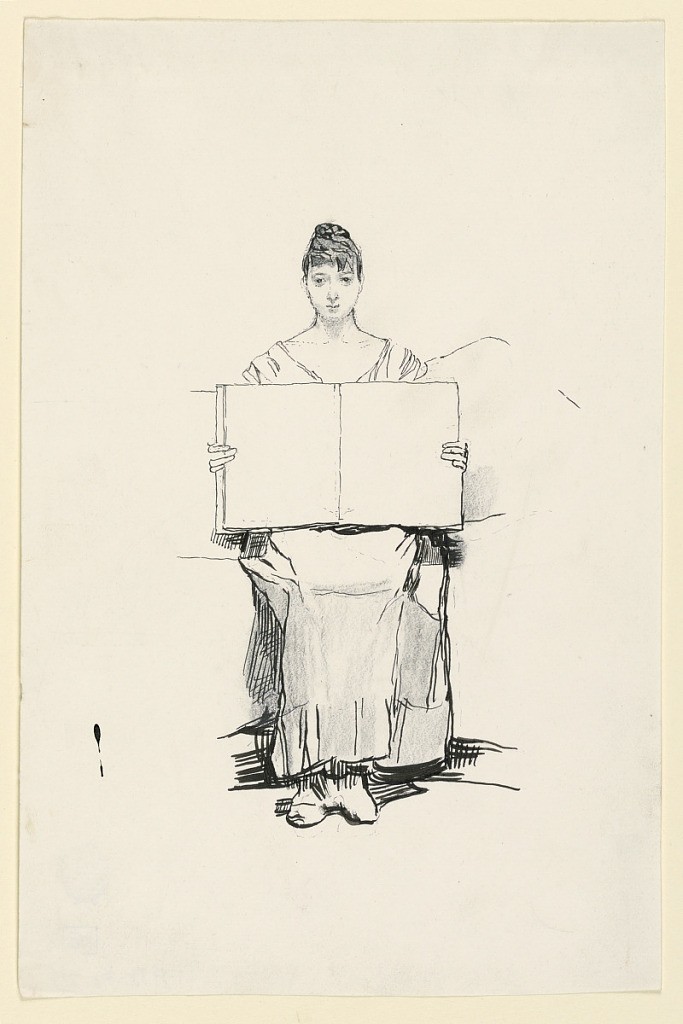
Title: Study of a Young Woman
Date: ca. 1880
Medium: Pen and black ink, charcoal on paper
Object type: Drawing
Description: Vertical rectangle. Study of a young woman in a long dress sitting and holding an open book with blank pages toward the spectator.